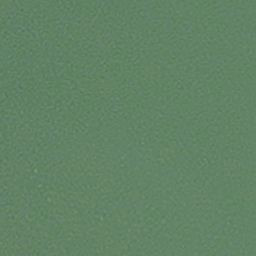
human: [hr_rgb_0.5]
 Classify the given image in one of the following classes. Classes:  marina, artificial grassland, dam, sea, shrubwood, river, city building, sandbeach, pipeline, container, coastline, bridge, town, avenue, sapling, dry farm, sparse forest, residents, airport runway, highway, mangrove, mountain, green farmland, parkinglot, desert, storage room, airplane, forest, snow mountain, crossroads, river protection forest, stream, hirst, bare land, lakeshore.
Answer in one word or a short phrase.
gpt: sea